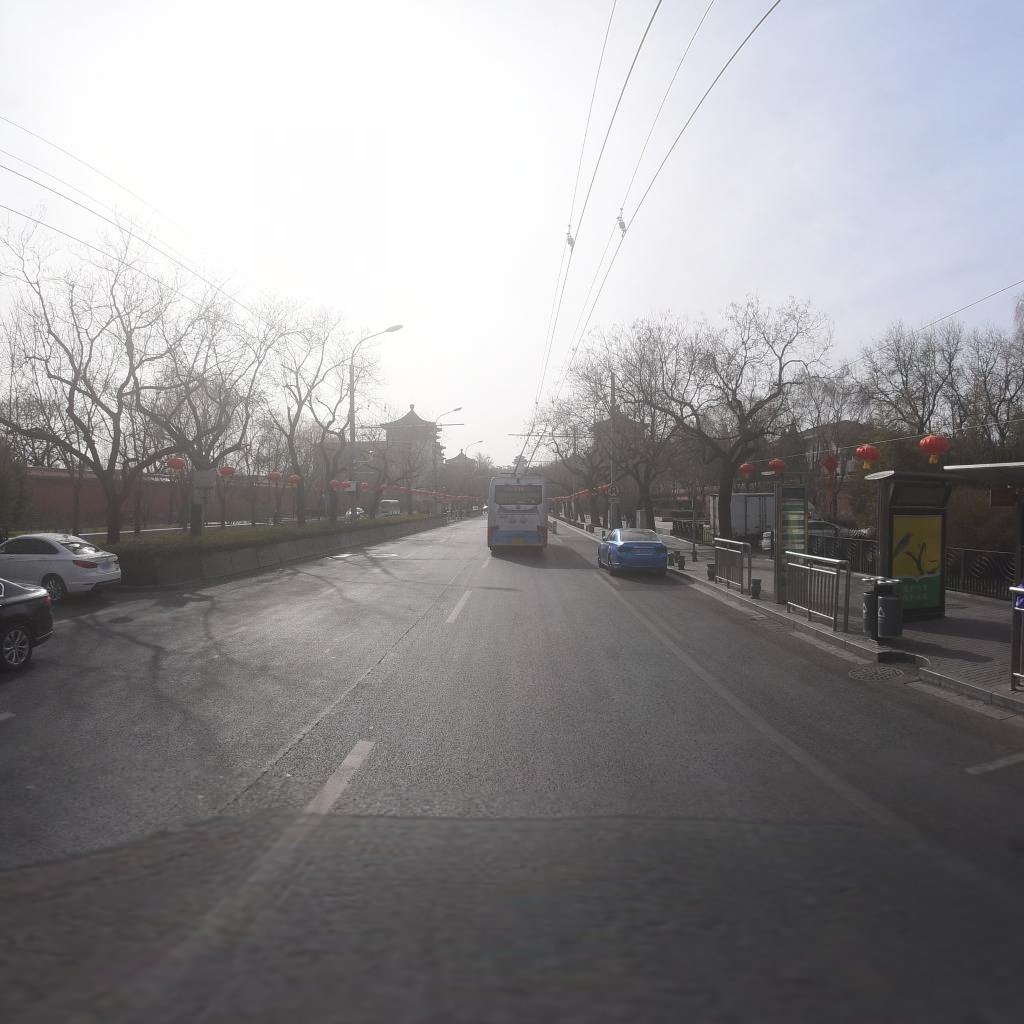
Region: Xicheng
Road damage annotations: longitudinal crack, manhole cover